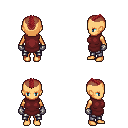
a pixel art fantasy rpg character, female body template, human, tanned skin, maroon tunic, metal pants, brunette short mohawk hairstyle, metal gloves, four views (front, back, left, right), 2x2 character sprite sheet, small pixel art, hard edges, no anti-aliasing